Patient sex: M
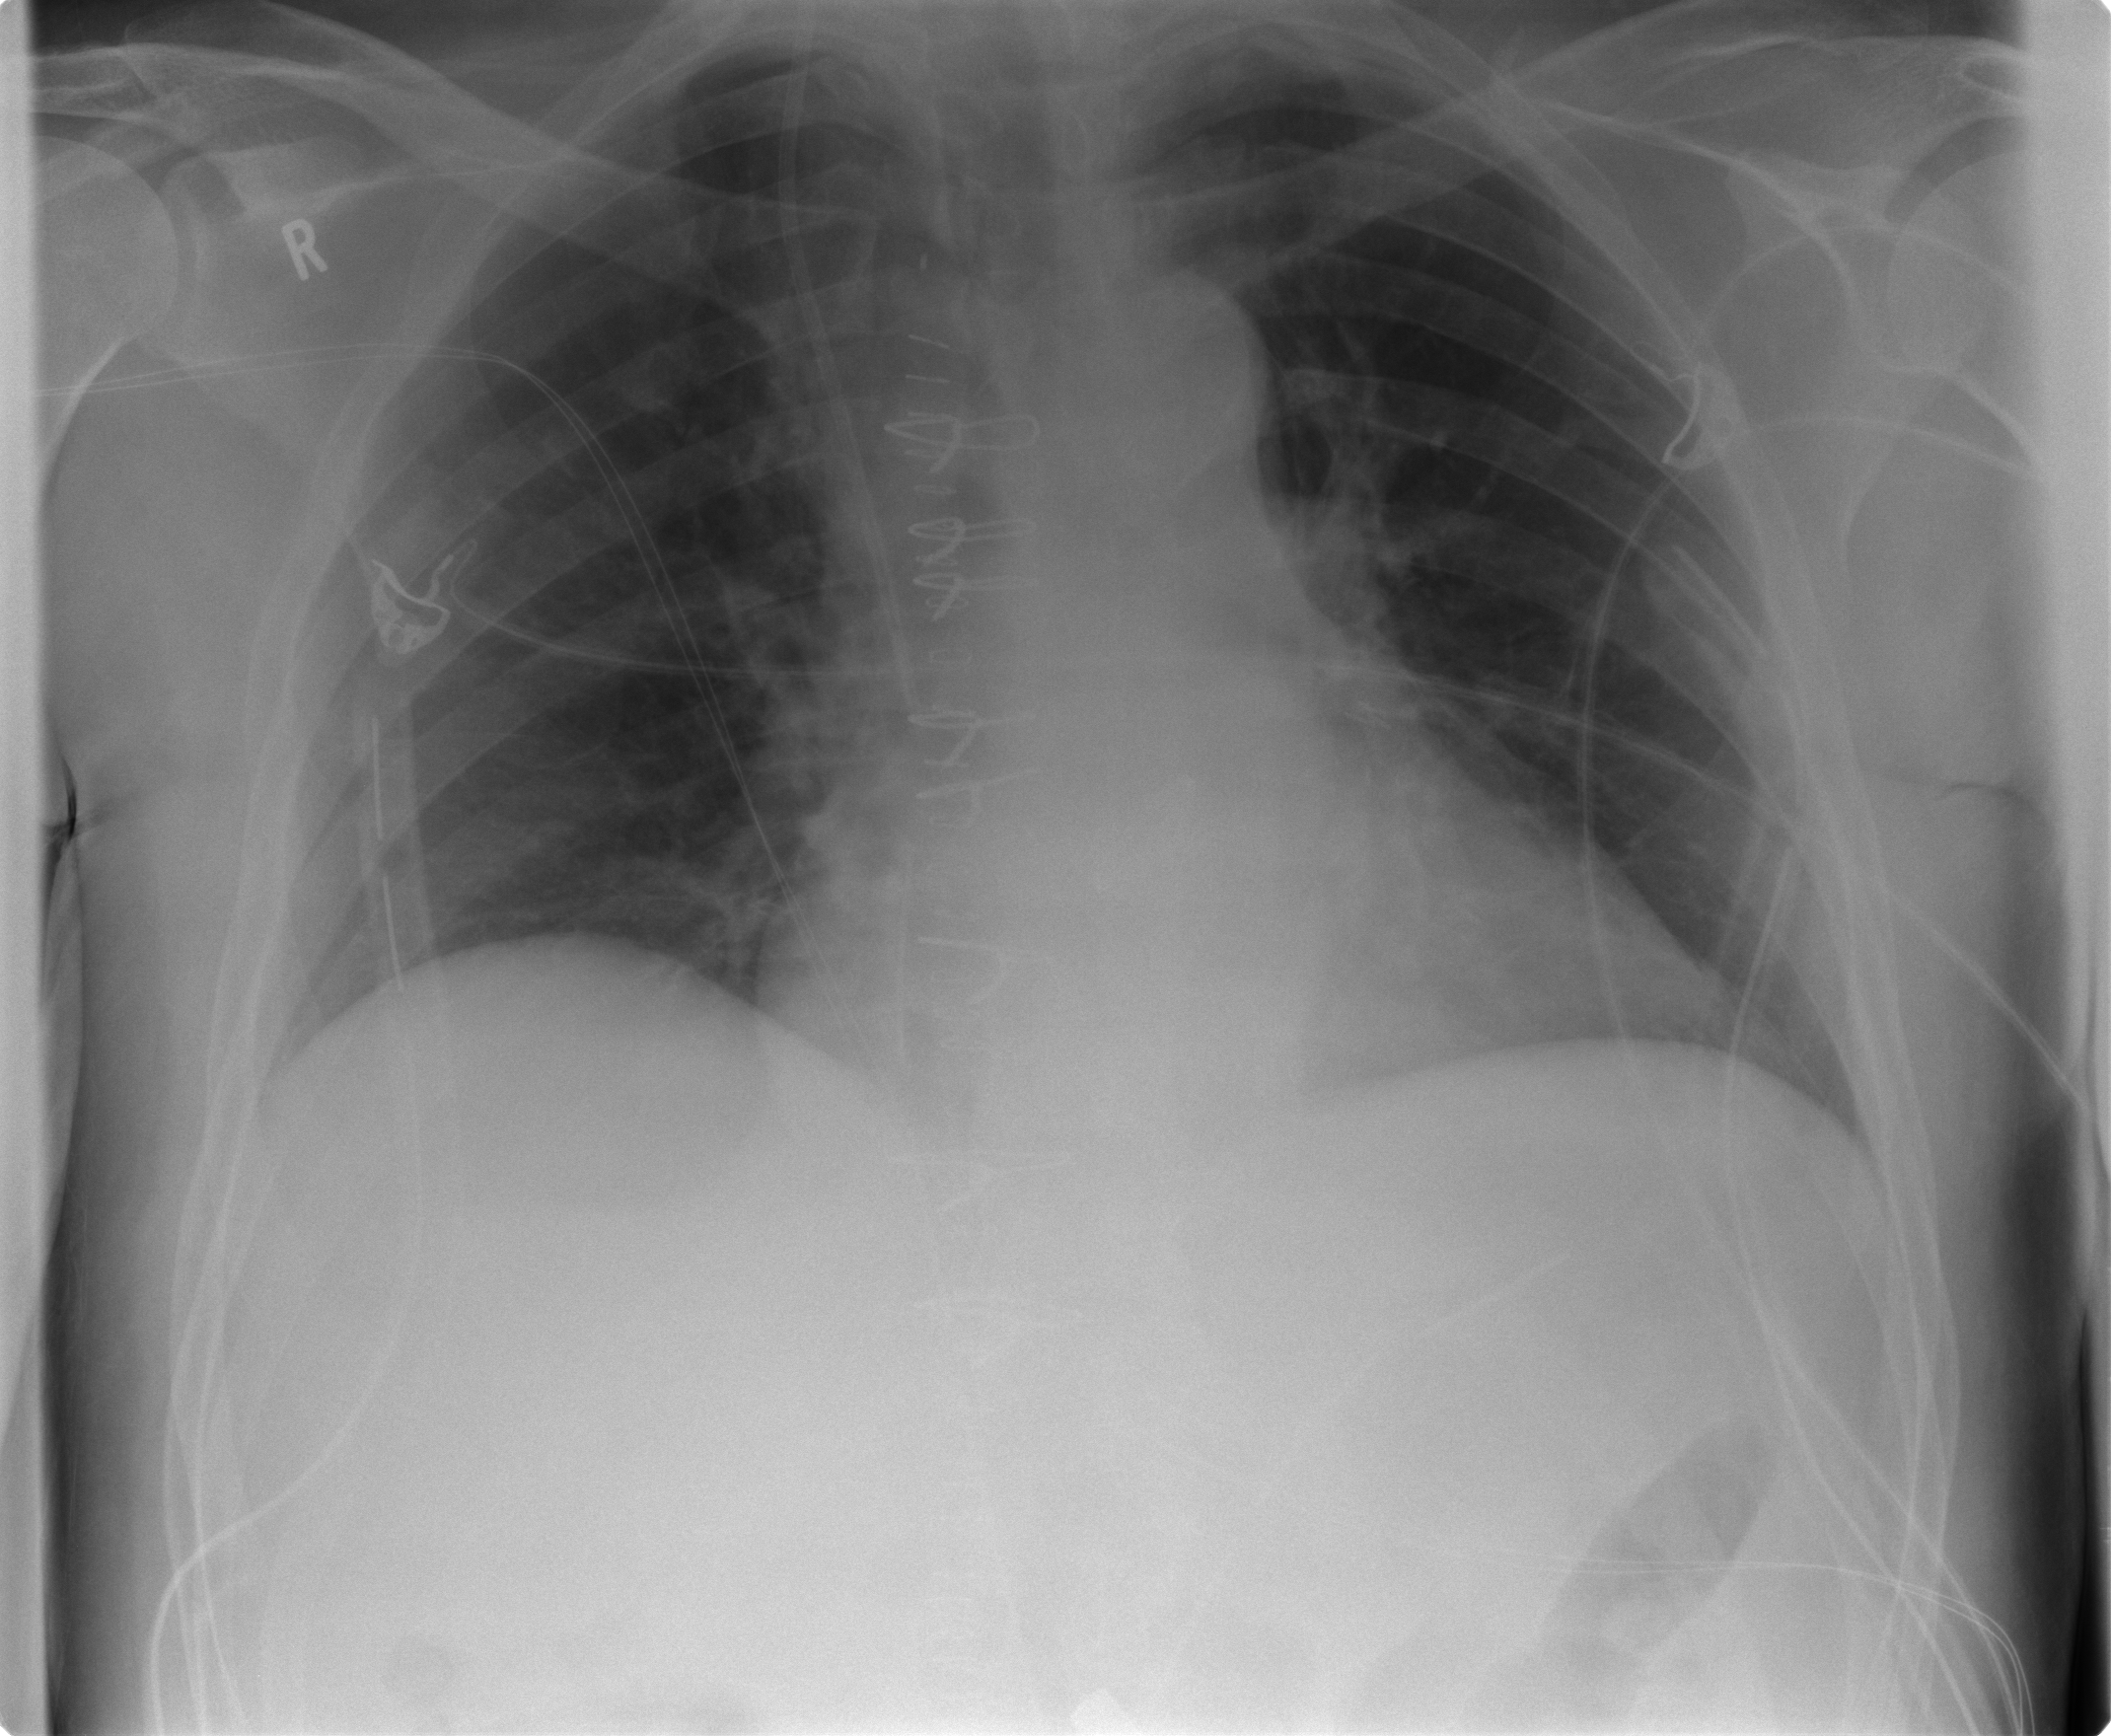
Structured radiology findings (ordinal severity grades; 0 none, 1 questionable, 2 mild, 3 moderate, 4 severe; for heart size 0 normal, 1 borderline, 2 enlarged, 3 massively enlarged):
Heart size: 2
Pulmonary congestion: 2
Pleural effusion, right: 0
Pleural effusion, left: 0
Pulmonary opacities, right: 0
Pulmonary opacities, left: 0
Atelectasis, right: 2
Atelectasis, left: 2